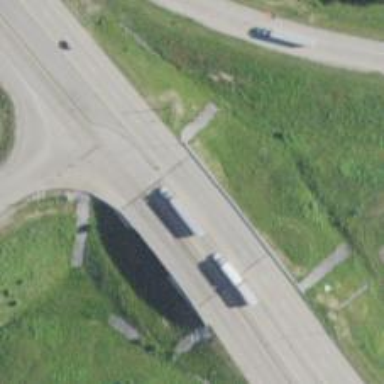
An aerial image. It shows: Primary highway bridge that is also expressway.